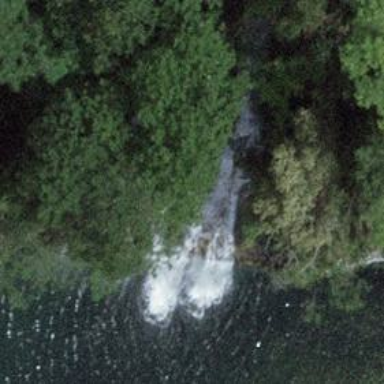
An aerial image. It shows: Beautiful waterfall.